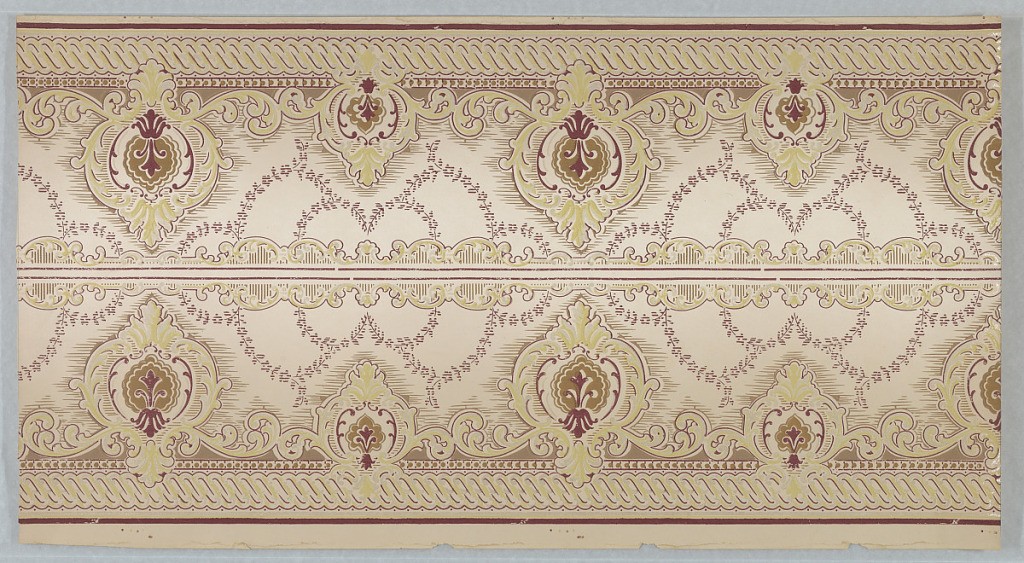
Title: Frieze
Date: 1905–1915
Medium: Machine-printed paper, liquid mica
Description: On light gray ground, small and large arabesques in tan containing green and burgundy motifs; scrolls and twists on borders; inside rinceaux. Two borders printed across the width.